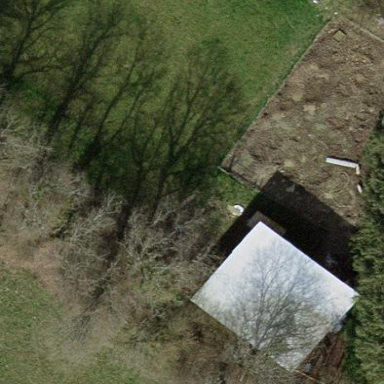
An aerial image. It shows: Shed building.